Field crop: tomato
Growth stage: 1
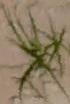
Species: cyperus